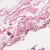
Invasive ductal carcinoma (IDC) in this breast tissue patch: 0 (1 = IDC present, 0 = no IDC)